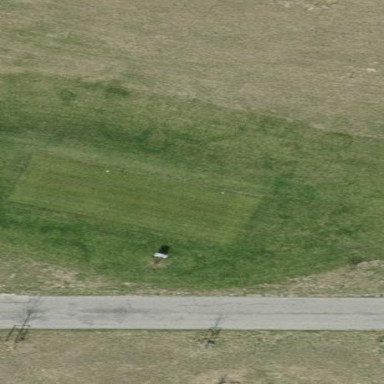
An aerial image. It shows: Golf tee.